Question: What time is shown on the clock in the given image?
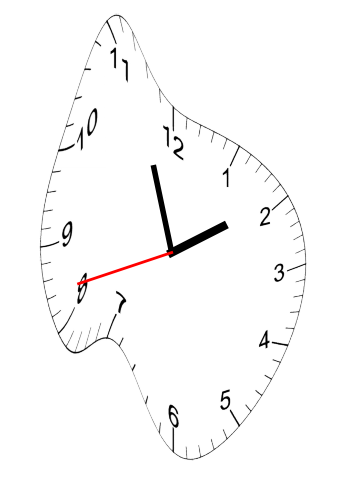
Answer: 01:56:42